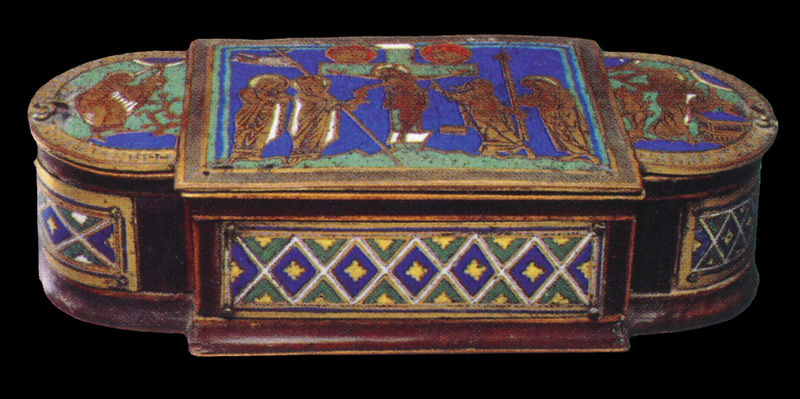
Titel: Hostiengefäß aus Hildesheim
Institution: Cleveland, The Cleveland Museum of Art
Schlagwörter: blau, frauen, gelb, grün, menschen, braun, holz, rot, muster, gold, fahne, lanze, bemalt, foto, dose, kreuz, schachtel, rauten, zickzack, jesus, kreuzigung, schatulle, jünger, maria, email, kästchen, auferstehung, emaille, reliquienkästchen